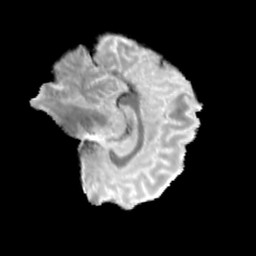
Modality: MD
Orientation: sagittal
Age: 35
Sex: female
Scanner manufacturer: siemens
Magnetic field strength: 3 T
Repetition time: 3.23 s
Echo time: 0.0892 s